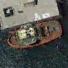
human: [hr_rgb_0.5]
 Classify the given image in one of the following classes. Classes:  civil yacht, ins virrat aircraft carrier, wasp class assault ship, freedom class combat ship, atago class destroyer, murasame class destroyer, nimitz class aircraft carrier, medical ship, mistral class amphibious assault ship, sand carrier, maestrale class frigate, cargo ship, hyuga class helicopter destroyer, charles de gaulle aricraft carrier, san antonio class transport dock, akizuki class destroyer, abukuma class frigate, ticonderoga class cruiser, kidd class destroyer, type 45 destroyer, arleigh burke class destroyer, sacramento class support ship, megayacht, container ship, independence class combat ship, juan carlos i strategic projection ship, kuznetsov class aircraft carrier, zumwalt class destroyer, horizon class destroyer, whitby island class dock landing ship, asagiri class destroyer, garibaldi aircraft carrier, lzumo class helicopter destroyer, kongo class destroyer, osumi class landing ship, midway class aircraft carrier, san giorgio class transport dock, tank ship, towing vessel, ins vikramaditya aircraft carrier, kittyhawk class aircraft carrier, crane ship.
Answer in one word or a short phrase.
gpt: Towing vessel